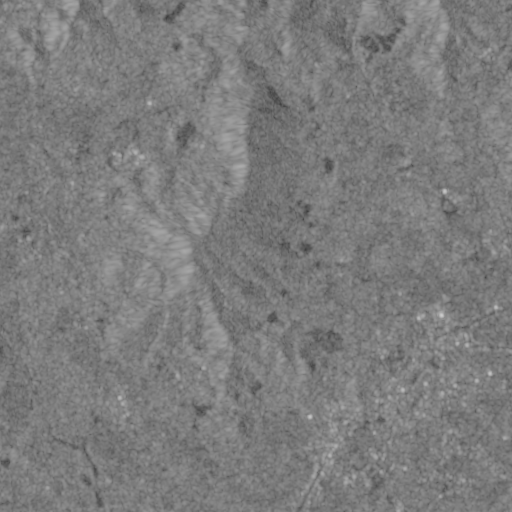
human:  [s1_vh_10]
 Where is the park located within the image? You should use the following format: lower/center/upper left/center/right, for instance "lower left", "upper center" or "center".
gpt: The park is located in the lower right of the image.
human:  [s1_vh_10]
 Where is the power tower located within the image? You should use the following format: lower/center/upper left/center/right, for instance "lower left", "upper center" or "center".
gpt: The power tower is located in the upper right of the image.
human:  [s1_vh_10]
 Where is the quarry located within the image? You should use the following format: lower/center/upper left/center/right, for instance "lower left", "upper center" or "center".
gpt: The quarry is located in the upper center of the image.
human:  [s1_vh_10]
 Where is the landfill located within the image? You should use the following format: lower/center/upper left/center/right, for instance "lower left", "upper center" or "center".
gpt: There is no landfill in the image.

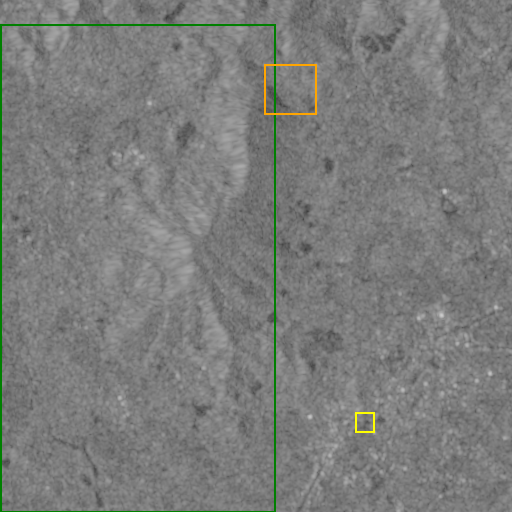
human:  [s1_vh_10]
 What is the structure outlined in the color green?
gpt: The structure outlined in green is a crop field.
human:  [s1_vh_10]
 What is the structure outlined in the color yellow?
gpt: The structure outlined in yellow is a park.
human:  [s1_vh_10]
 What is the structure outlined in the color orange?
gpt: The structure outlined in orange is a quarry.
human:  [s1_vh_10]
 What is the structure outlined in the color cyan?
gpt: There is no cyan outline.